Field crop: maize
Growth stage: 1
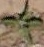
Species: atriplex